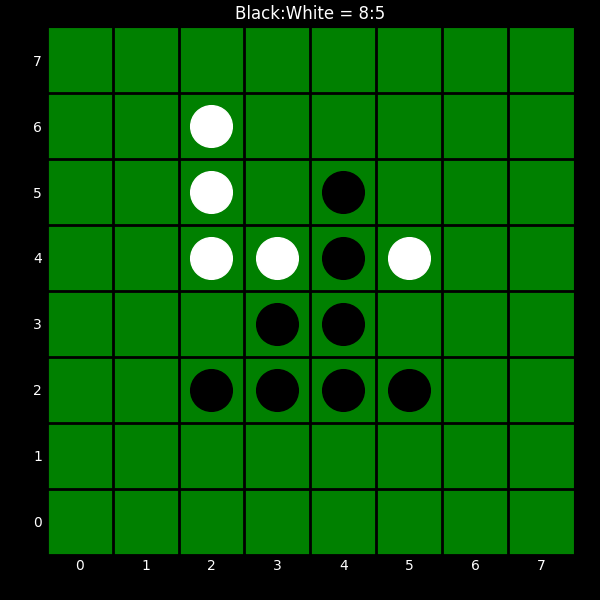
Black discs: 8
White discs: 5